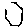
Label: hexagon